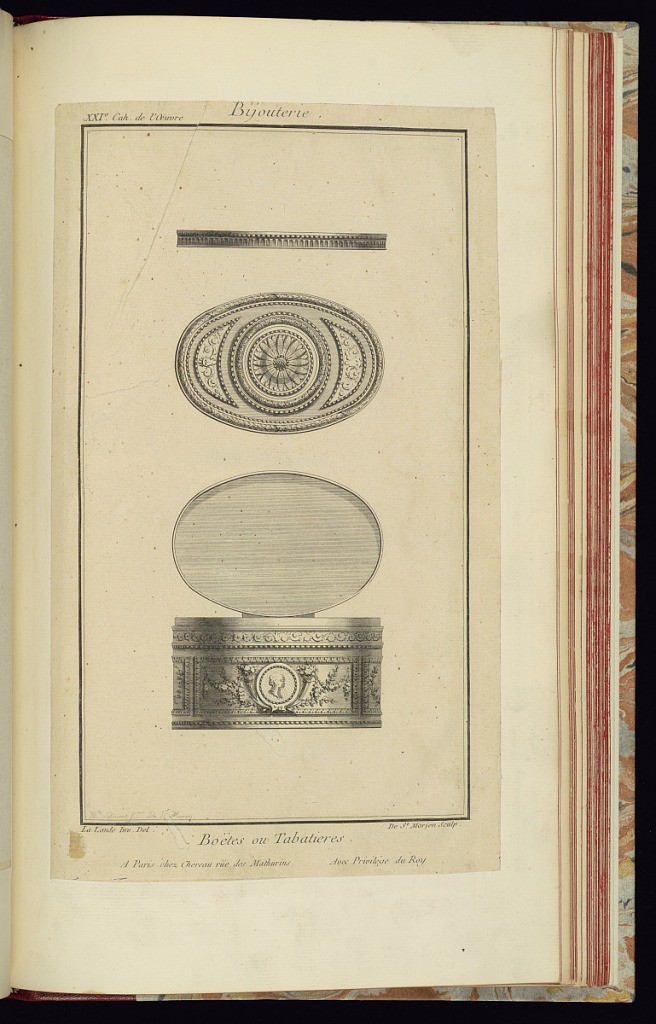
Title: Boëtes ou Tabatieres
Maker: Richard de Lalonde, French, active 1780–96
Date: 1775-1788
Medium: Etching on off-white laid paper
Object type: Print
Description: Design for a box or snuffbox featuring, from top to bottom, the elevation of the lid with bead course and fluting; a view of the top of the lid with rosette, bead course, and bound leaves; and an elevation of the box with the lid open at the hinge, which has at its center a profile portrait medallion framed by horns of plenty with flowers. The plate is signed and numbered, and also includes an etched signature of Angélique Gabrielle Sélincart, the wife of De St. Morien.